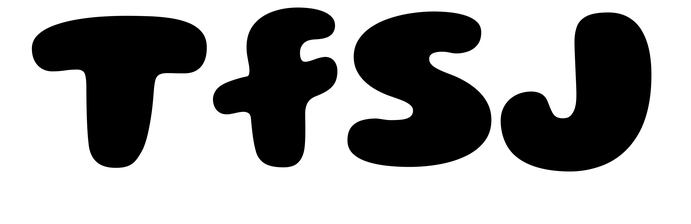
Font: Gluten_ExtraBold